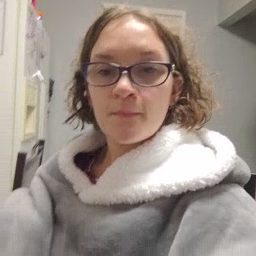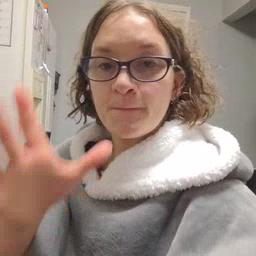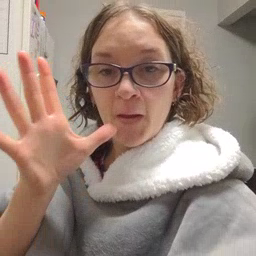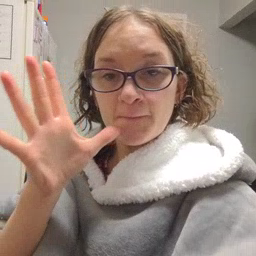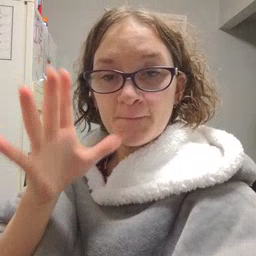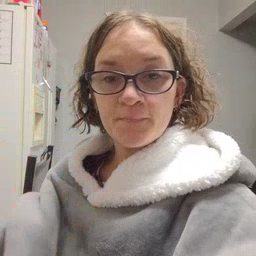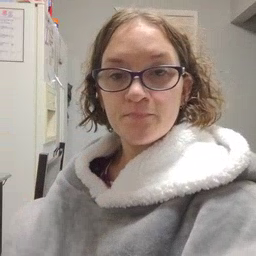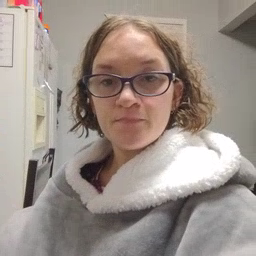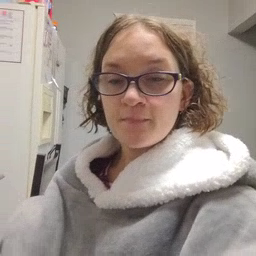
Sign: mom